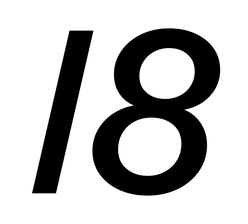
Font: InstrumentSans-Italic_Medium_Italic